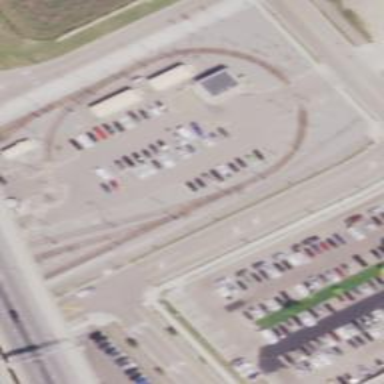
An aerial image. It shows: Light rail yard with electrified contact lines.